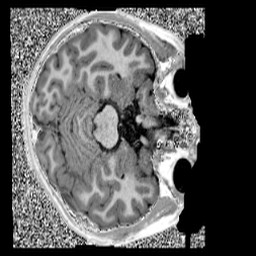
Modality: UNIT1
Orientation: axial
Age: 12
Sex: male
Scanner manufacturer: siemens
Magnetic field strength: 3 T
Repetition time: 4 s
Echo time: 0.00299 s